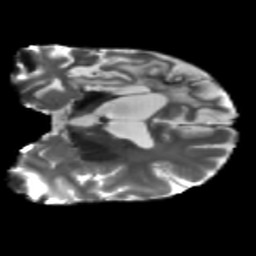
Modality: T2w
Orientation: coronal
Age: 56
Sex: male
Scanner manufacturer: siemens
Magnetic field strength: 3 T
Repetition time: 5.25 s
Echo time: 0.08 s